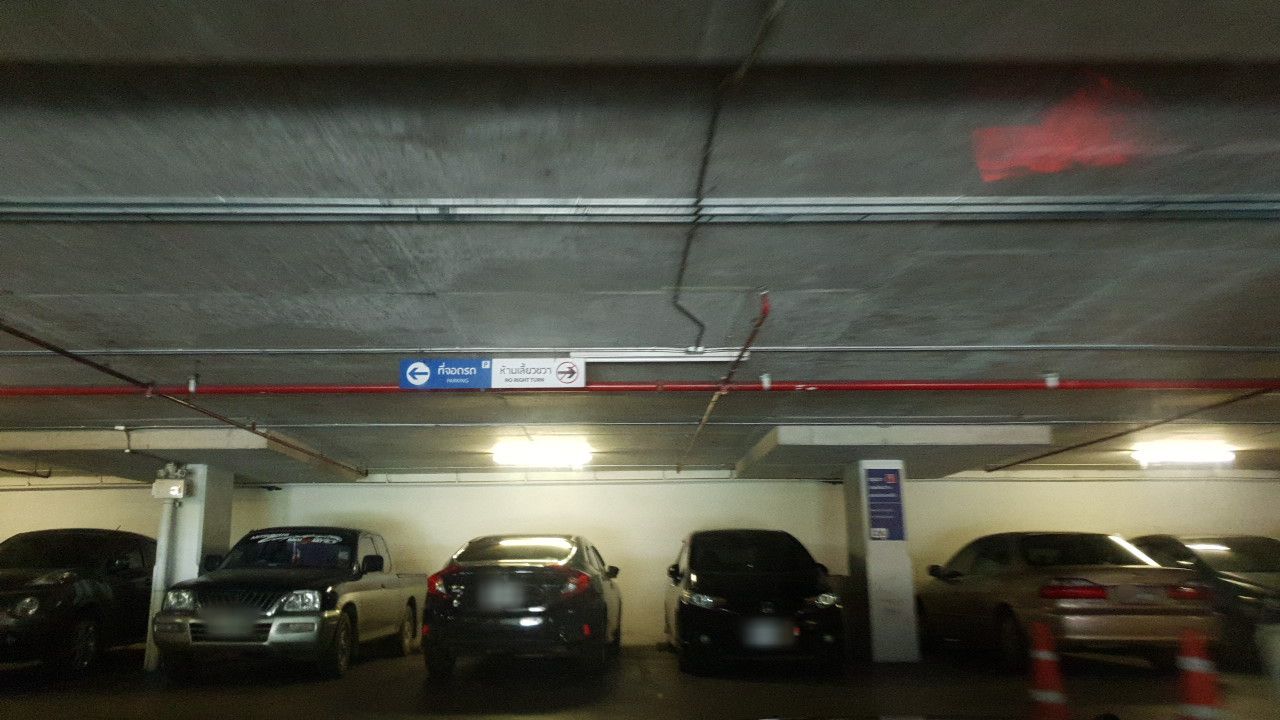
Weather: snowy
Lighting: night
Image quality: slightly poor
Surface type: driving surface
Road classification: footway, corridor
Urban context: semi-dense urban cluster
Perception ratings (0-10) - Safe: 2.3, Lively: 2.11, Beautiful: 1.15, Boring: 5.7, Depressing: 5.28, Wealthy: 1.25